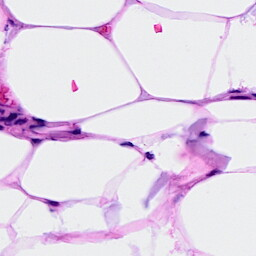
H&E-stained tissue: Breast